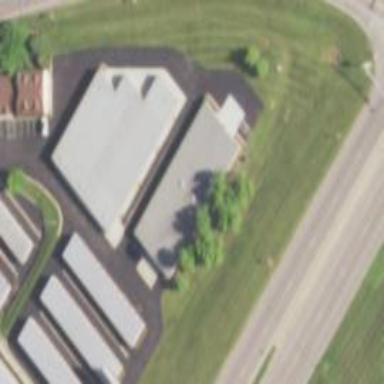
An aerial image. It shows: Commercial building.